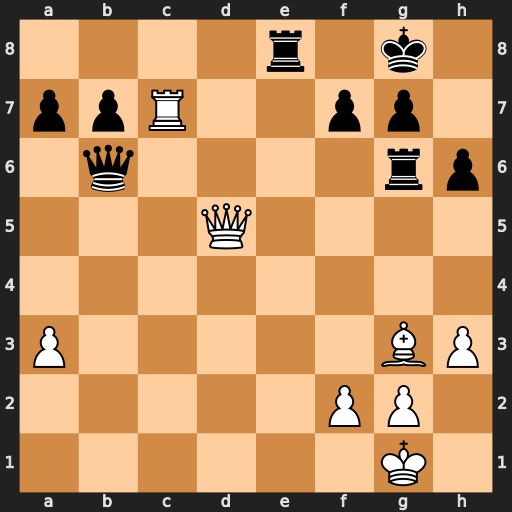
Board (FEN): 4r1k1/ppR2pp1/1q4rp/3Q4/8/P5BP/5PP1/6K1
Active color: w
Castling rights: -
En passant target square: -
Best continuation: Qxf7+ Kh7 Qxe8